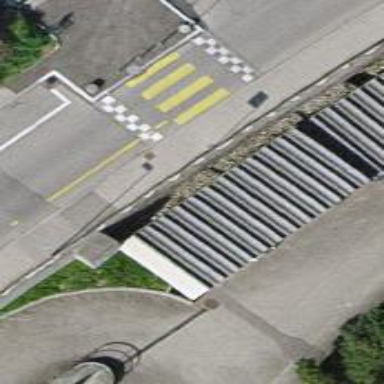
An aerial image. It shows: Bump for traffic calming.